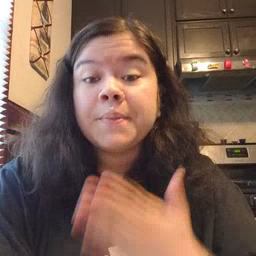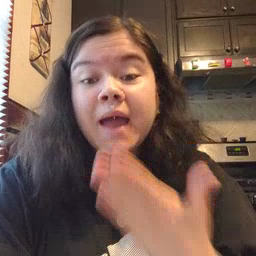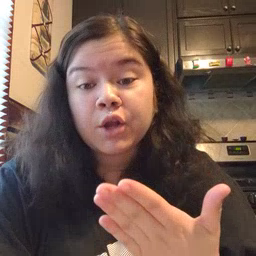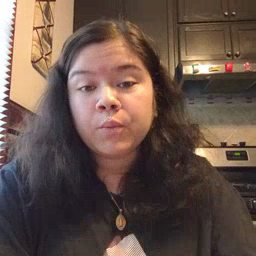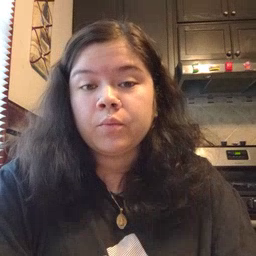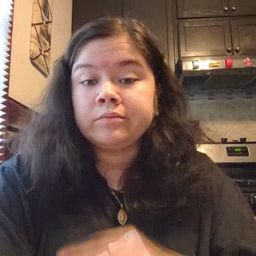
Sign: thankyou